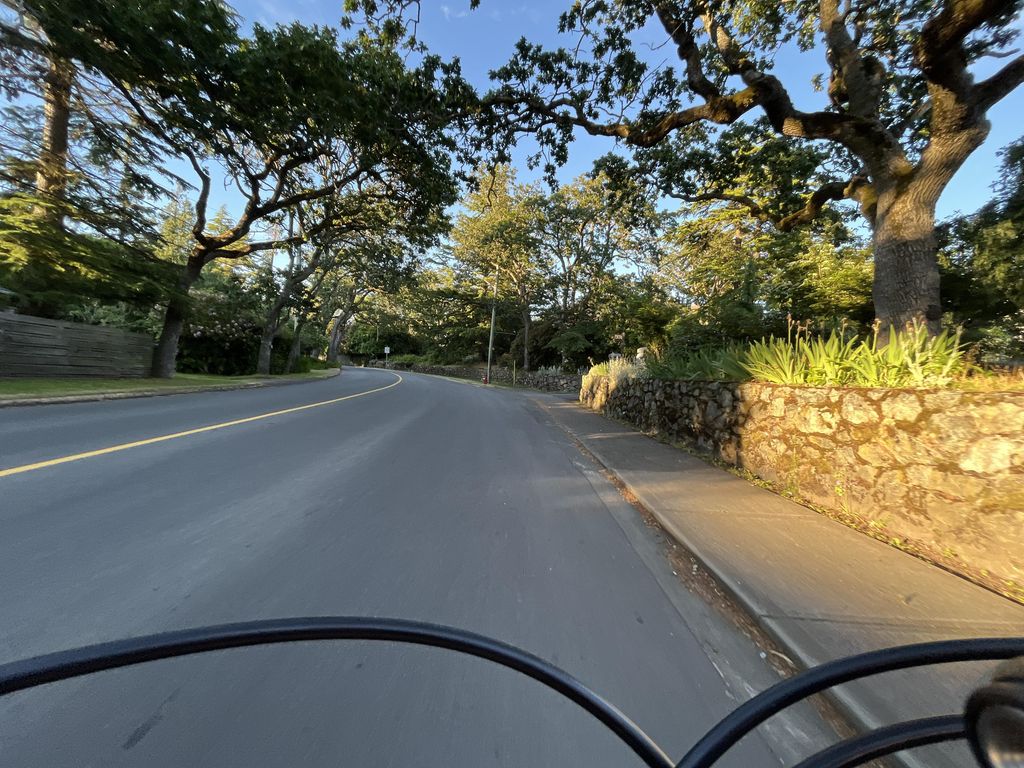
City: victoria